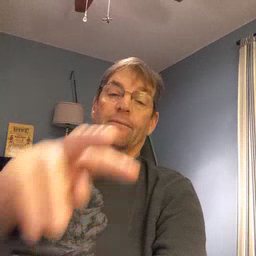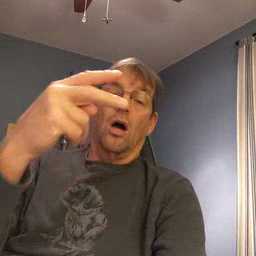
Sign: fall